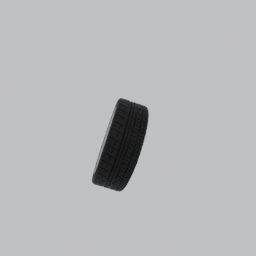
Label: mechanical